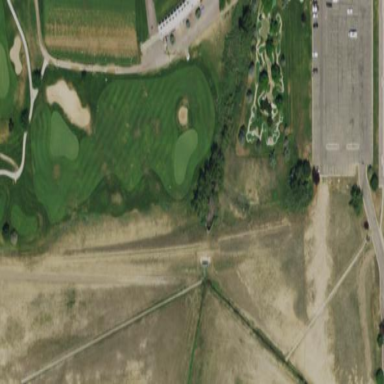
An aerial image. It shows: Driving range for golf on grass.